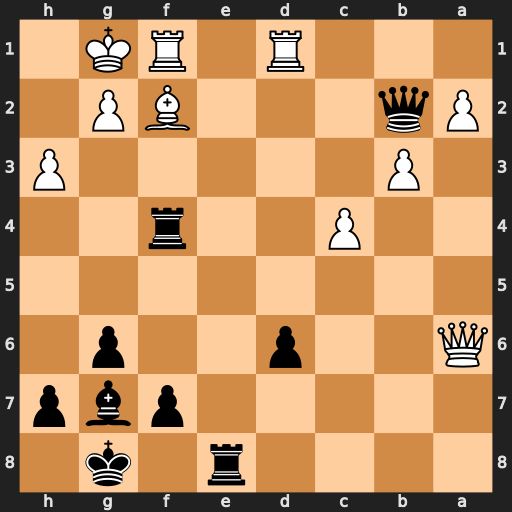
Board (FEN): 4r1k1/5pbp/Q2p2p1/8/2P2r2/1P5P/Pq3BP1/3R1RK1
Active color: b
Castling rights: -
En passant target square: -
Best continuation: Rxf2 Rxf2 Bd4 Rxd4 Re1+ Kh2 Qxf2 Re4 Rd1 c5 Rd2